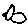
Label: bird